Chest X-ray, PA view. Patient: 53 years old, sex F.
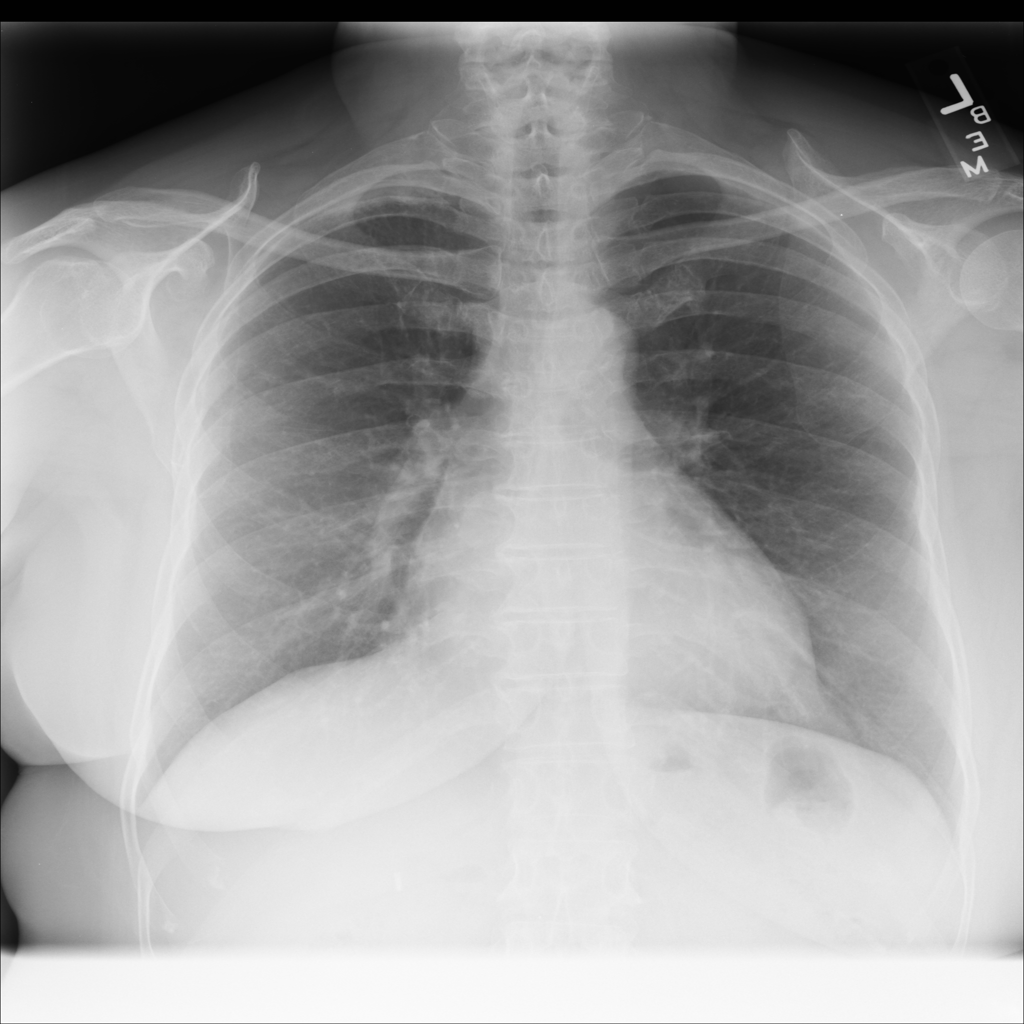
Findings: No Finding